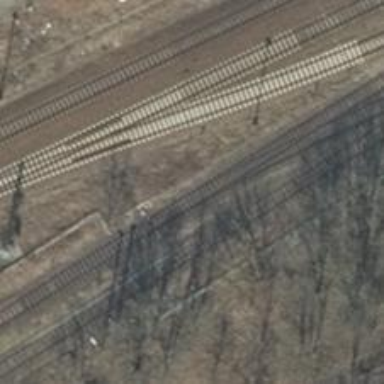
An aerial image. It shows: Railway switch.